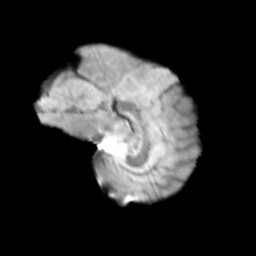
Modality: T2w
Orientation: sagittal
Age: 13
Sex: female
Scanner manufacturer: siemens
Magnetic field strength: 3 T
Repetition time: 3.8 s
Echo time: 0.07 s